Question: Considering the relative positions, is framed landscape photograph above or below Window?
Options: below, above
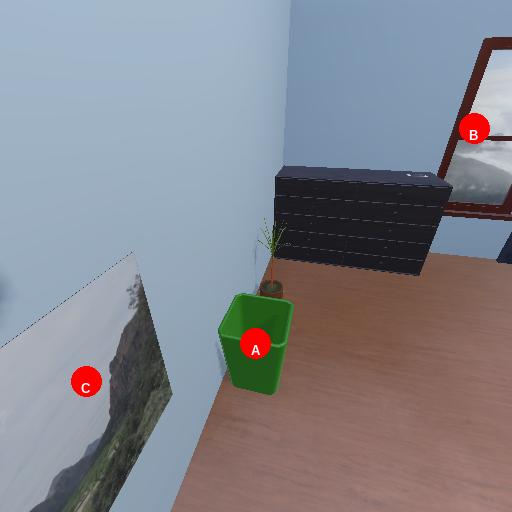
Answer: below